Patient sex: F
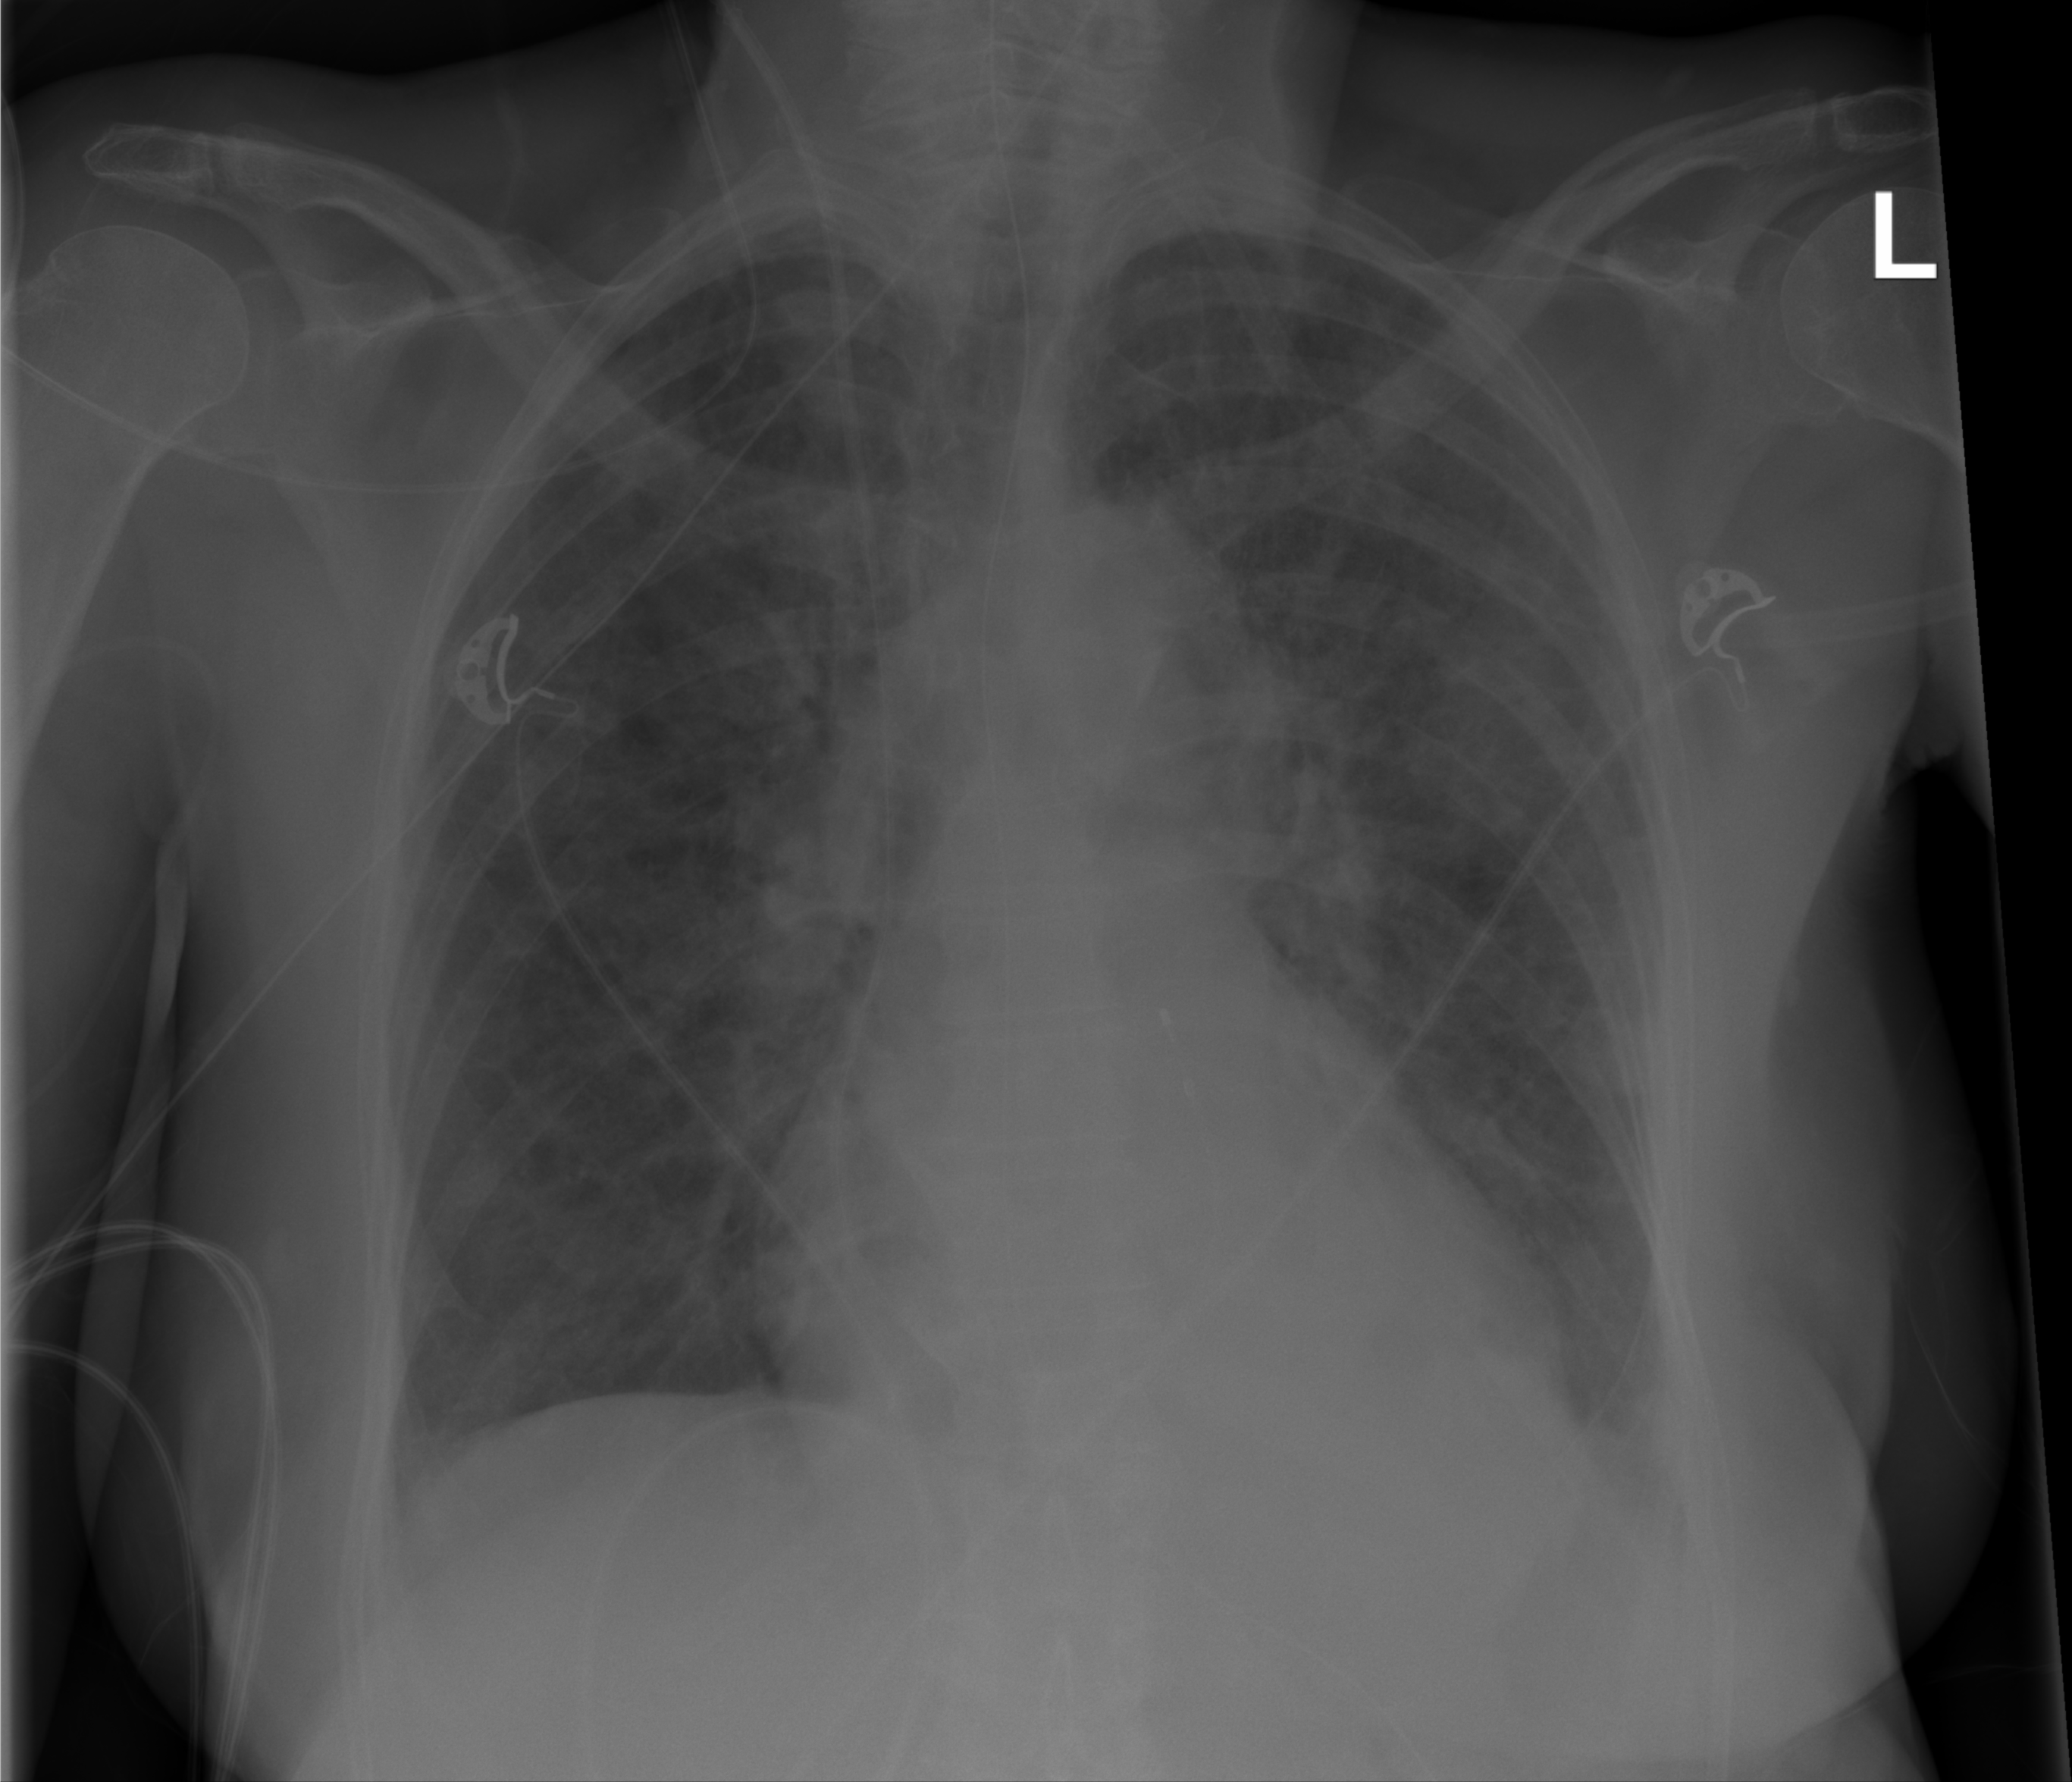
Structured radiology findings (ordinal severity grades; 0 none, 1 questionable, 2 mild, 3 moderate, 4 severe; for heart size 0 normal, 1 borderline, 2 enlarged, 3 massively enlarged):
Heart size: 0
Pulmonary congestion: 1
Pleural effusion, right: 0
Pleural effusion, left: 1
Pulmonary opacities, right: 1
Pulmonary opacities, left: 1
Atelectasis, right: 0
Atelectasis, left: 0